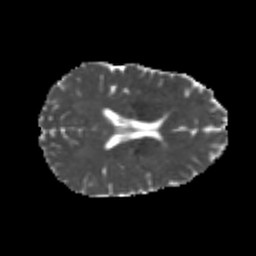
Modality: MD
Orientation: axial
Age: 21
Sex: female
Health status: healthy
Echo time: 0.074 s